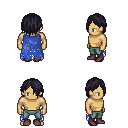
a pixel art fantasy rpg character, male body template, human, tanned skin, blue tattered cape, teal pants, raven bangs hairstyle, maroon shoes, four views (front, back, left, right), 2x2 character sprite sheet, small pixel art, hard edges, no anti-aliasing